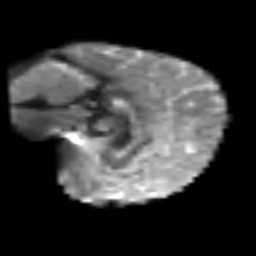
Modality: T2w
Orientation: sagittal
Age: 44
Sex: female
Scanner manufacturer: siemens
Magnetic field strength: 3 T
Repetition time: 6.1 s
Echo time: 0.101 s